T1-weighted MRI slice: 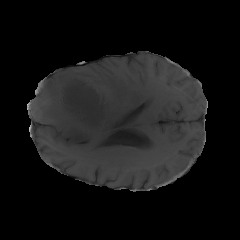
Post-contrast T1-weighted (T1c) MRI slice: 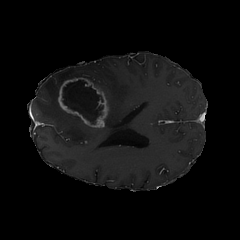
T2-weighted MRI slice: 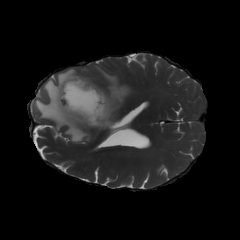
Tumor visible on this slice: yes